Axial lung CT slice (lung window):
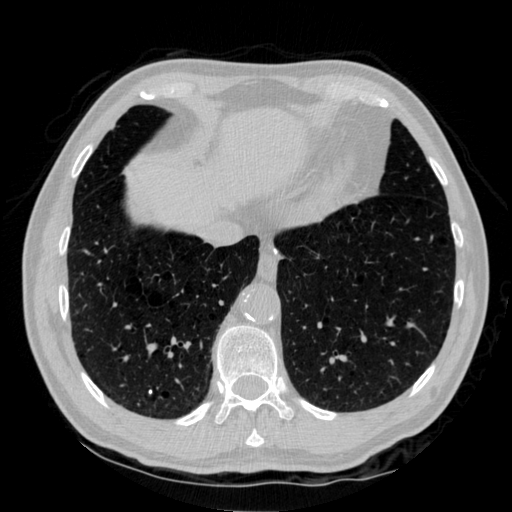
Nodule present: yes
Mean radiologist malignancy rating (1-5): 1